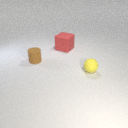
large red rubber cube behind small yellow rubber sphere